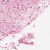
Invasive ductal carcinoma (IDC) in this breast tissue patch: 0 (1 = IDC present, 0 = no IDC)